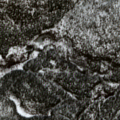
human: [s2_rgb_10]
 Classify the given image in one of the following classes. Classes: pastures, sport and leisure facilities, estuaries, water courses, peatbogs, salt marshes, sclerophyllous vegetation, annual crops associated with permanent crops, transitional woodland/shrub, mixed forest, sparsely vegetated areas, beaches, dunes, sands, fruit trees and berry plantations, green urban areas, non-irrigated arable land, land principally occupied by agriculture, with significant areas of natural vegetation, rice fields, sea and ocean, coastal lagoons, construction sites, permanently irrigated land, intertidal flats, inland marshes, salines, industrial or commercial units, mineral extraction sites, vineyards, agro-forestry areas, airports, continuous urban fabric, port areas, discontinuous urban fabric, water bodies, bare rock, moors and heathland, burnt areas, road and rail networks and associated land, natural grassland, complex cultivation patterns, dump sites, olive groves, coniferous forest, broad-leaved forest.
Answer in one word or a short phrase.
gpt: coniferous forest, mixed forest, bare rock